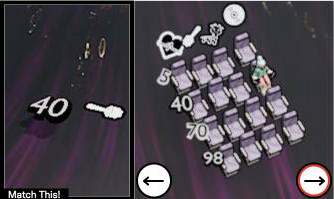
Task: seats
Answer: no